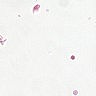
Metastatic tissue present: no